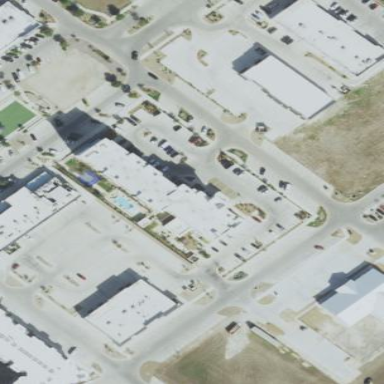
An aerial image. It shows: Hotel building.